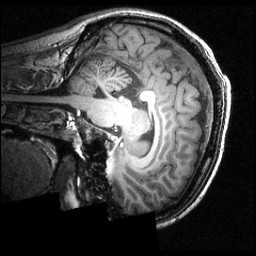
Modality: T1w
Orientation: sagittal
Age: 22
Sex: male
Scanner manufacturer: siemens
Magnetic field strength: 3.951 T
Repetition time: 1.5 s
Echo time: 0.00335 s